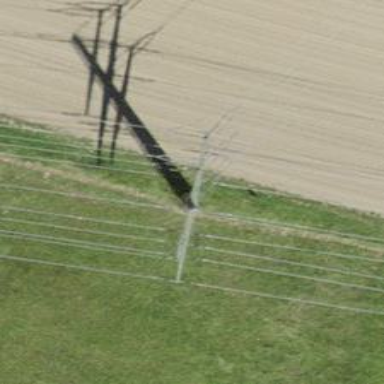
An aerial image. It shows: Power line in the image.